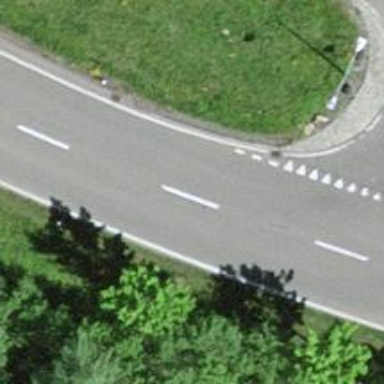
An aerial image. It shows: Secondary road with asphalt surface.